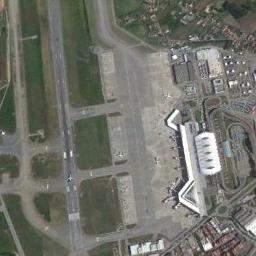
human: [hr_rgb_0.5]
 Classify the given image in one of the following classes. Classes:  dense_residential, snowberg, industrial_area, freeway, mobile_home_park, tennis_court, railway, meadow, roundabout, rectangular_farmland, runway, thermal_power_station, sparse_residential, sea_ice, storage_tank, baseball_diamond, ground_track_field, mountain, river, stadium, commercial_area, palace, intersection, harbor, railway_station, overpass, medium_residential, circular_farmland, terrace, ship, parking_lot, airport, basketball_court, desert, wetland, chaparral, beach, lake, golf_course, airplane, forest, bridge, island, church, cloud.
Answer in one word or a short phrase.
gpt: airport